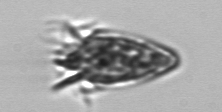
Label: Strombidium_tintinnodes